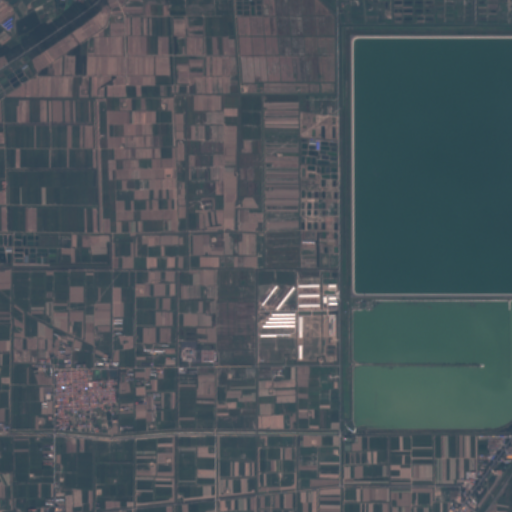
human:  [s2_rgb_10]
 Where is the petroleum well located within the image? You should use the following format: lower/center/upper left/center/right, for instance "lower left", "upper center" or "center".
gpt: The petroleum well is located in the center left of the image.
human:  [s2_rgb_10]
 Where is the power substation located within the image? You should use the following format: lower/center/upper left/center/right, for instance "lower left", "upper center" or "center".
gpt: The power substation is located in the lower center of the image.
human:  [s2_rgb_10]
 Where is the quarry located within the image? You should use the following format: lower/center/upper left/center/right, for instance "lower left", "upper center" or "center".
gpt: There is no quarry in the image.